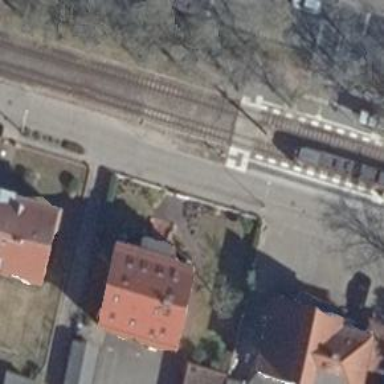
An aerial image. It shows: Uncontrolled railway crossing with saltire crossing sign.